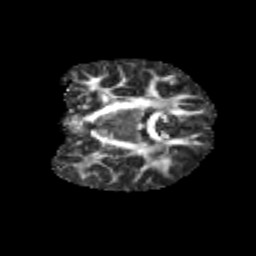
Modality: FA
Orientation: coronal
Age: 9
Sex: male
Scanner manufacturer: siemens
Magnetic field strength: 3 T
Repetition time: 3.8 s
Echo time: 0.07 s